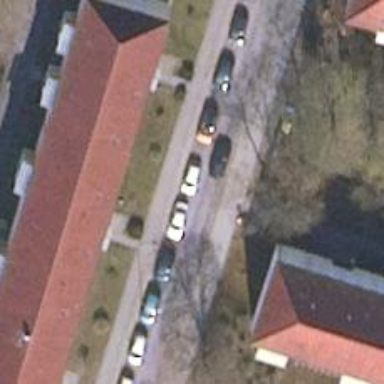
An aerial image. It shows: Paved residential road.